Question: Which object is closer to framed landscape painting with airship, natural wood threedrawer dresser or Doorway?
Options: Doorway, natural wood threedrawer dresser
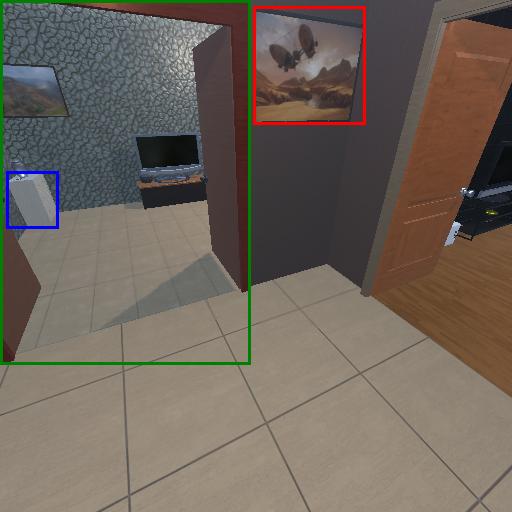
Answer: Doorway